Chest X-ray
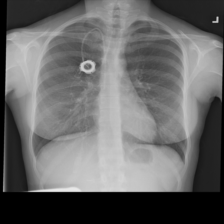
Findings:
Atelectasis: negative
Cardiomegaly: negative
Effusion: negative
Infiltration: negative
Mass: negative
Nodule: negative
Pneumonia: negative
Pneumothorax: negative
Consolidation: negative
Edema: negative
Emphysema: negative
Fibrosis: negative
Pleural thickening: negative
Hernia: negative